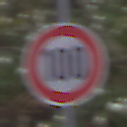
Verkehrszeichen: Geschwindigkeit100
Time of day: MorningAfternoon
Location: Outdoor (Nature)
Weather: PartlyCloudy
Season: NotSpecified
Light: Natural